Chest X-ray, PA view. Patient: 57 years old, sex F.
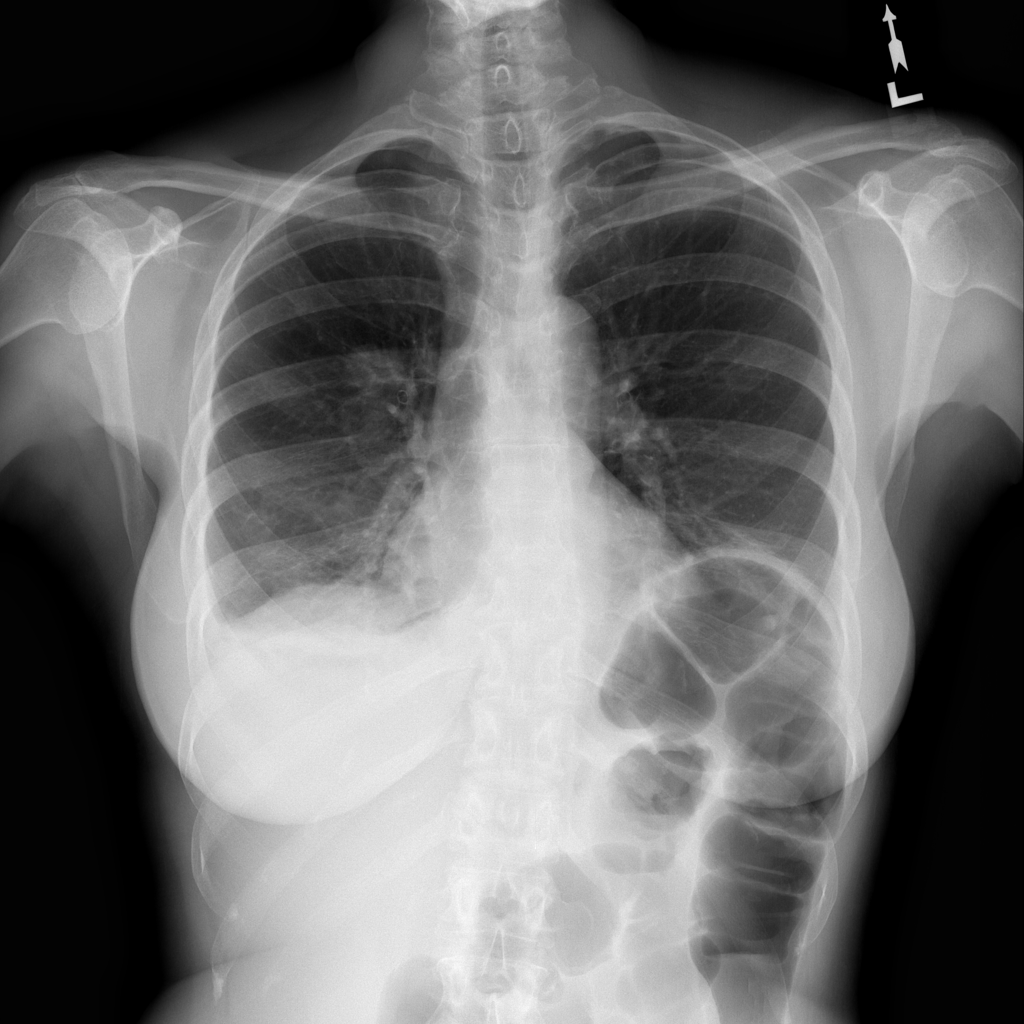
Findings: Atelectasis, Effusion, Nodule